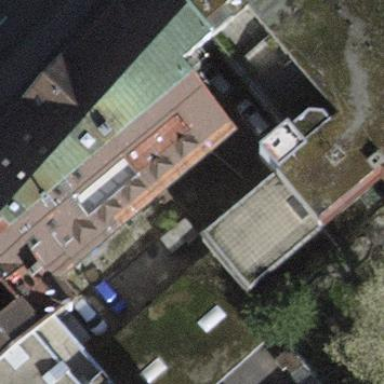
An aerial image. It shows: Hotel building.